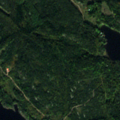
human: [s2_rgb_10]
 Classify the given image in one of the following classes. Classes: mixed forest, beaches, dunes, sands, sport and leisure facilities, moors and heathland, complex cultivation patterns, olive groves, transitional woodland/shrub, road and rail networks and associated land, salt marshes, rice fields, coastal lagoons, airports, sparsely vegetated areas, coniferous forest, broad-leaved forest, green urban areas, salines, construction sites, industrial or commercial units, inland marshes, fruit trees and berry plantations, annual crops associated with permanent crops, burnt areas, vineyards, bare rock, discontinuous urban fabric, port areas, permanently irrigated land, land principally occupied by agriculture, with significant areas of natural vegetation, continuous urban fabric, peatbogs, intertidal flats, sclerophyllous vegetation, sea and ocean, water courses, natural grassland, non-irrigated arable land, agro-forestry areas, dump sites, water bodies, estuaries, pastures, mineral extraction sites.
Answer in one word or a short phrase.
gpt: coniferous forest, mixed forest, water bodies